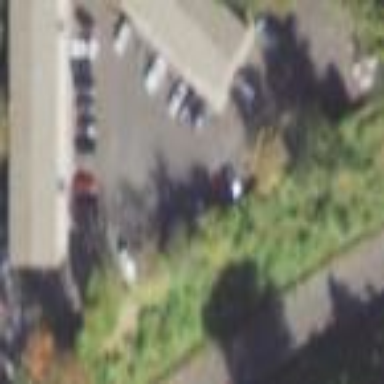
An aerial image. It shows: Parking area with surface.